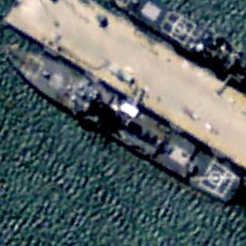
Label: destroyer